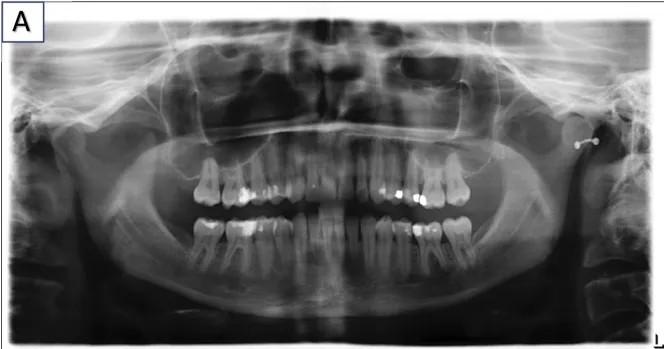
A: Panoramic radiograph acquired over 12 years before surgery. Note the elucidations at the first molars in the mandible.
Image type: radiology (x_ray)